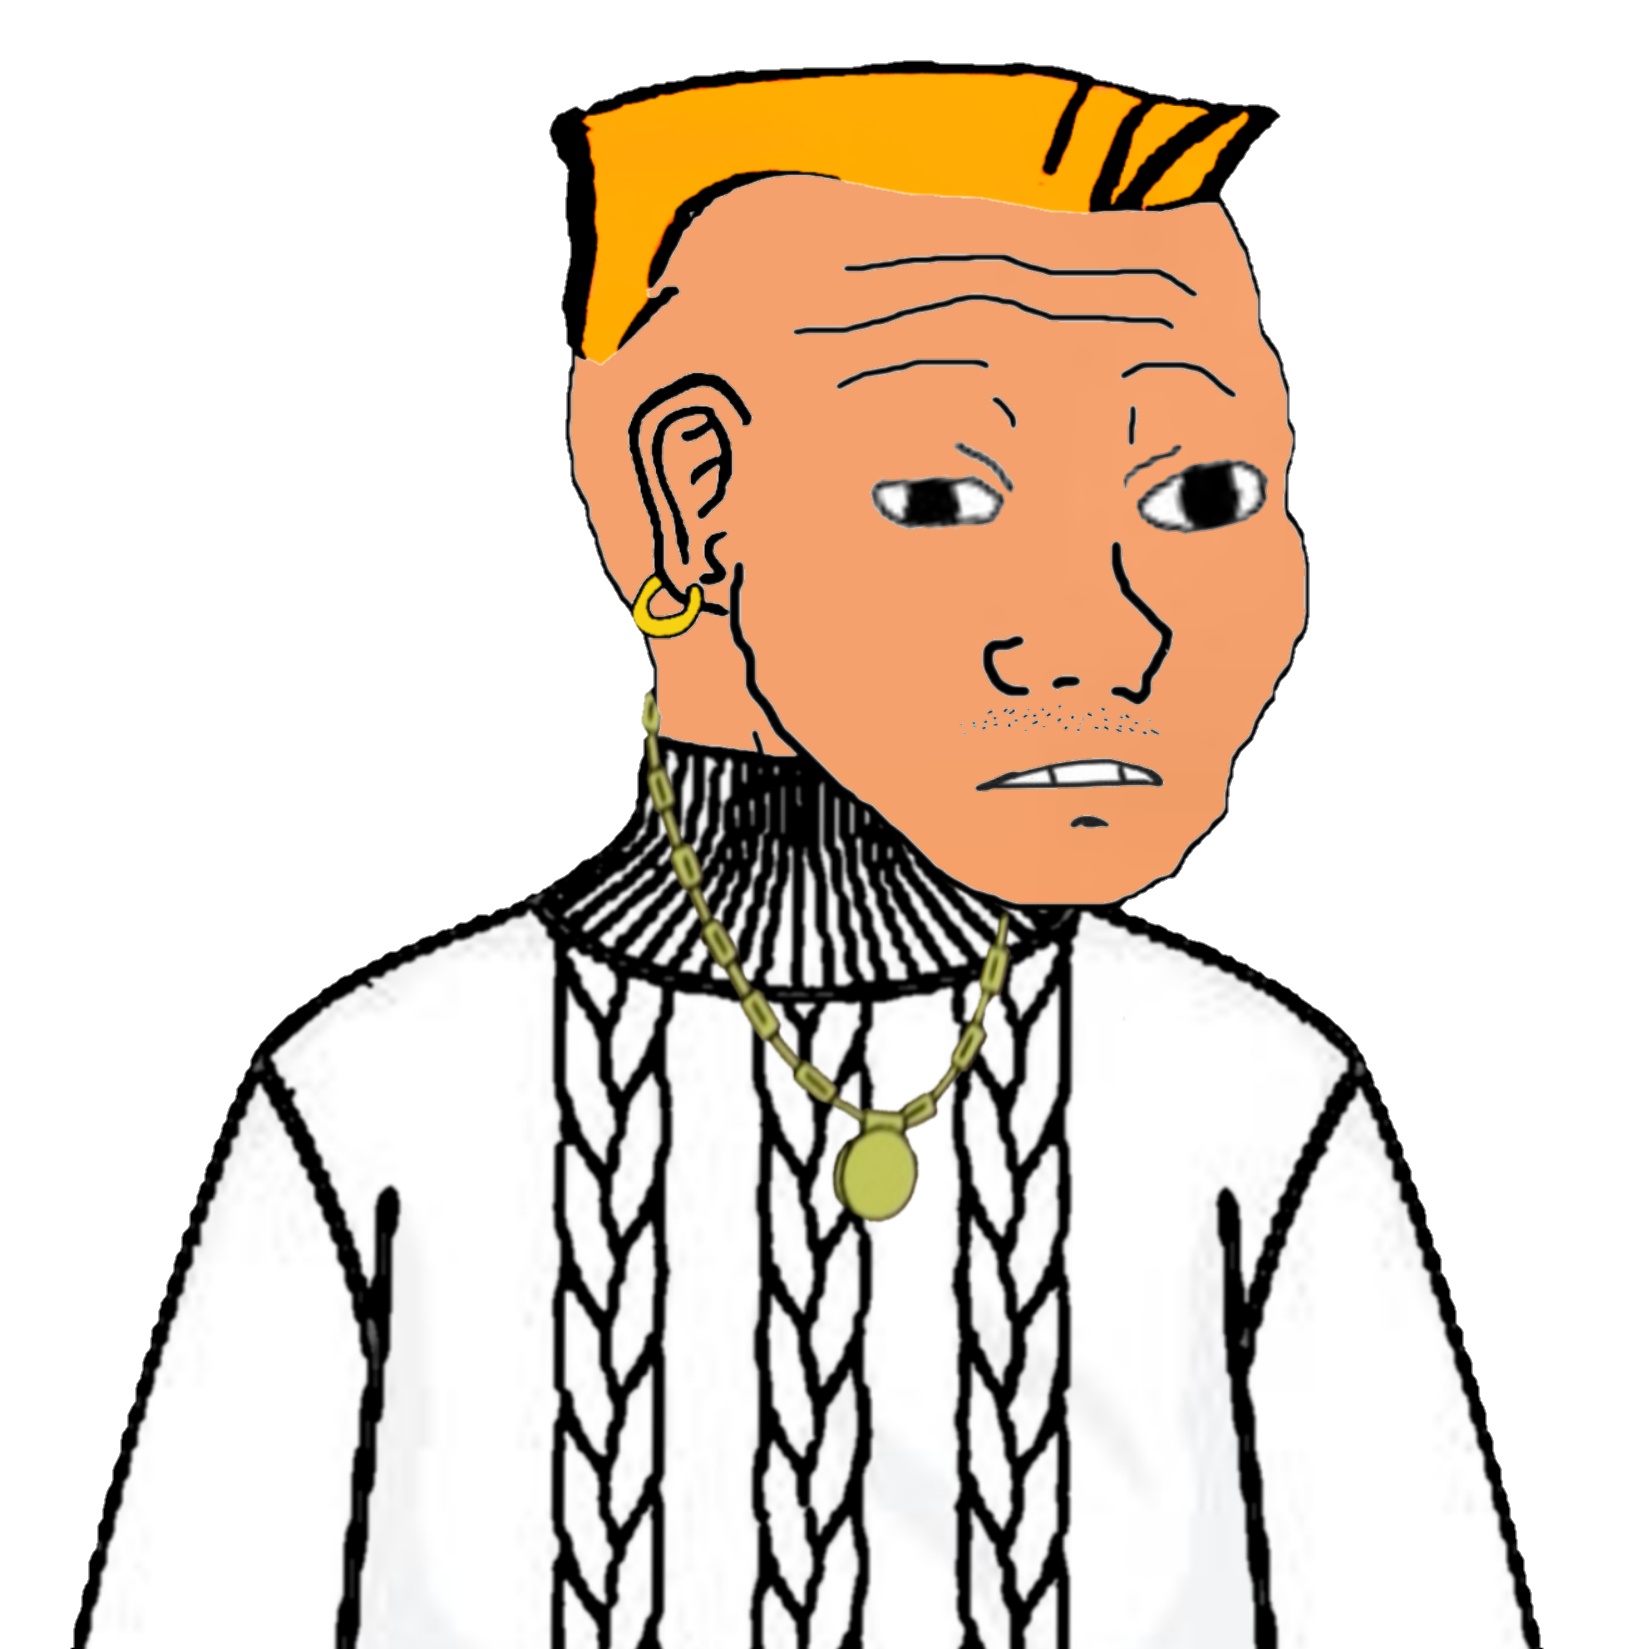
Label: 5_Brainlet